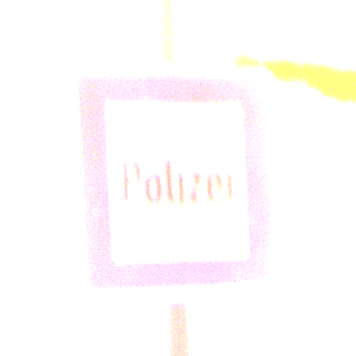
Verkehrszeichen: Polizei
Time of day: SunriseSunset
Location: Outdoor (Urban)
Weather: PartlyCloudy
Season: NotSpecified
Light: Natural